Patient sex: M
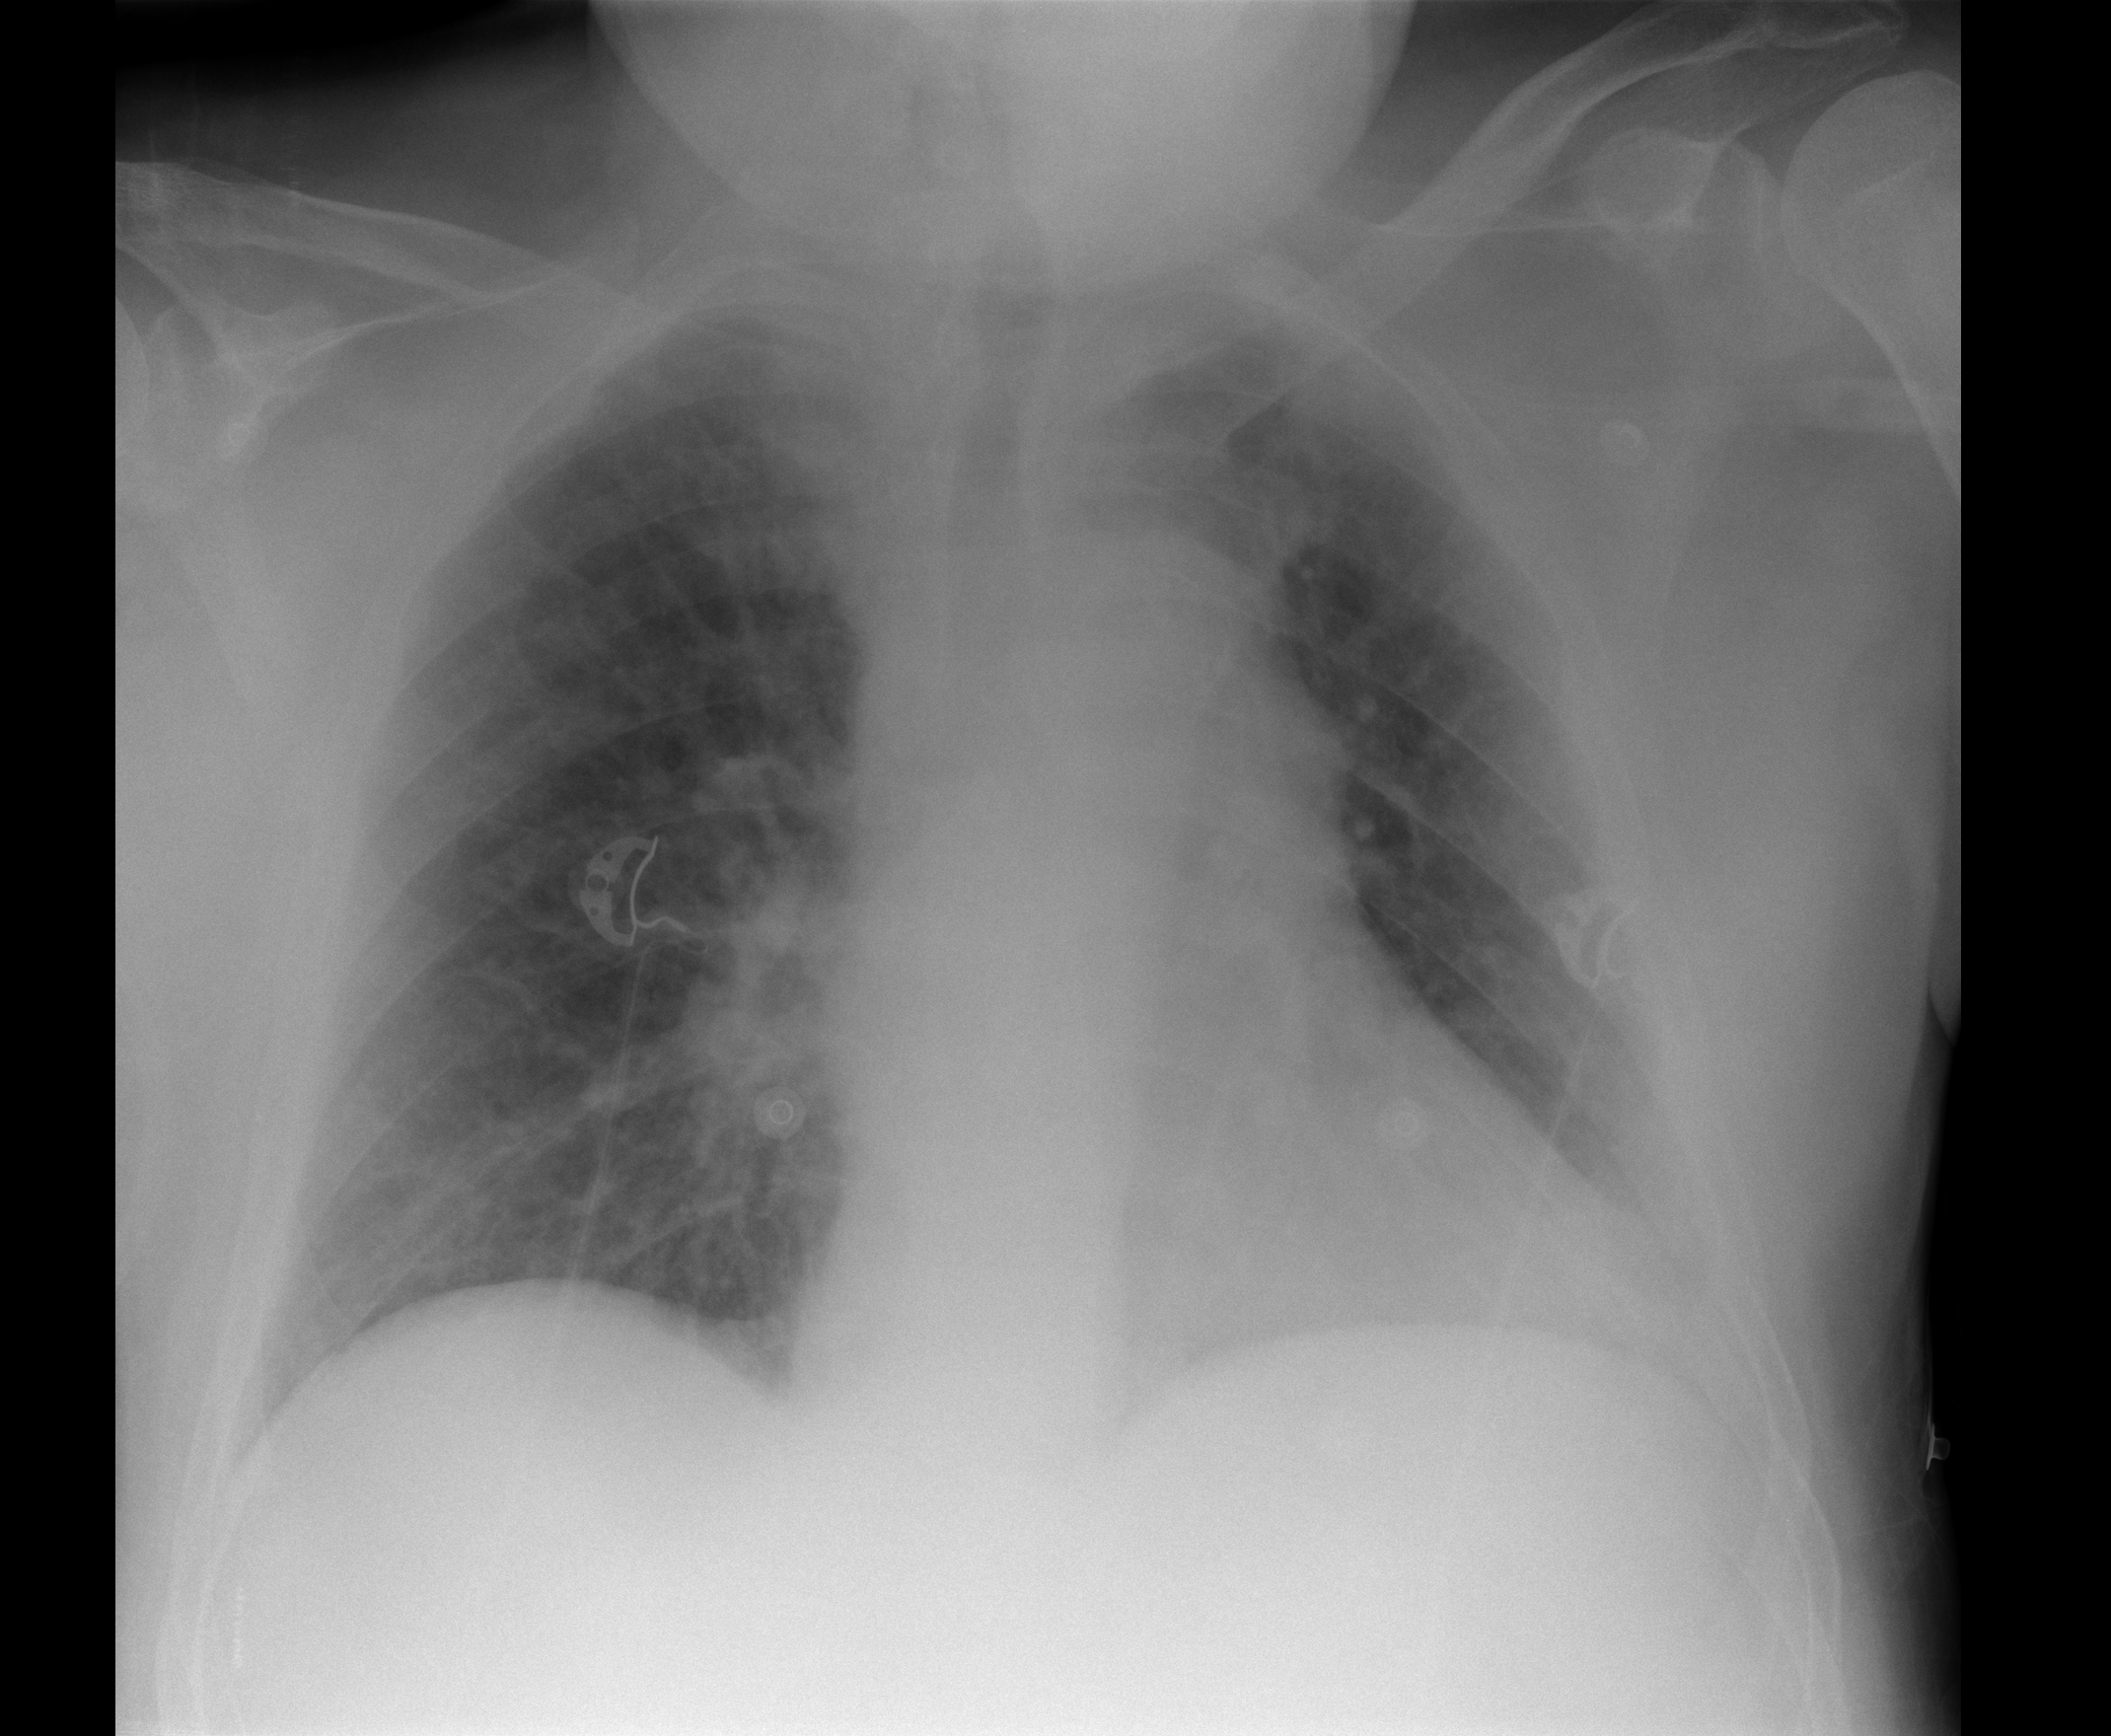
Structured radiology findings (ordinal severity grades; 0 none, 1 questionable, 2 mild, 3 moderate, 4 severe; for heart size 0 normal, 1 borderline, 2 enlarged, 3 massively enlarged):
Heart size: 0
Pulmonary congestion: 2
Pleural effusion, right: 0
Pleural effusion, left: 0
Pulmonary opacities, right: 0
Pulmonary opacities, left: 0
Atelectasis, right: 0
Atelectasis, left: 0